Question: The ERROR:

my app gradle:
'''
buildscript {
repositories {
jcenter()
}
dependencies {
classpath 'com.android.tools.build:gradle:2.2.3'
classpath 'com.tencent.mm:AndResGuard-gradle-plugin:1.1.8'
classpath 'org.greenrobot:greendao-gradle-plugin:3.2.1'
classpath 'com.google.gms:google-services:3.0.0'
// NOTE: Do not place your application dependencies here; they belong
// in the individual module build.gradle files
}
}
allprojects {
repositories {
jcenter()
}
}
'''
i am sry for that the code can't post,so what i said this sentence is nonsense
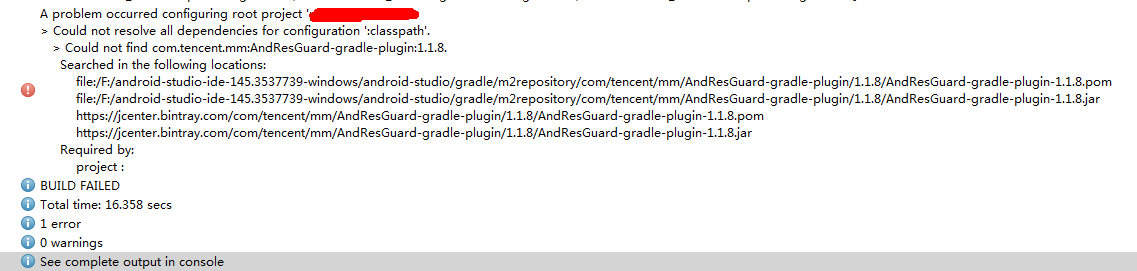
Answer: Well if you open the url mentioned you will find that this version '1.1.8' does not exist in 'jcenter' repository. The available versions there are:
<URL>
'''
1.2.3/
1.2.4/
1.2.5-RC1/
1.2.5/
1.2.6/
1.2.7/
'''
So either upgrade your 'AndResGuard-gradle-plugin' to a '1.2.x' version or change the 'jcenter' repository in by adding 'maven { url 'https://dl.bintray.com/simsun/maven' }':
'''
buildscript {
repositories {
jcenter()
maven { url 'https://dl.bintray.com/simsun/maven' }
}
dependencies {
classpath 'com.android.tools.build:gradle:2.2.3'
classpath 'com.tencent.mm:AndResGuard-gradle-plugin:1.1.8'
classpath 'org.greenrobot:greendao-gradle-plugin:3.2.1'
classpath 'com.google.gms:google-services:3.0.0'
// NOTE: Do not place your application dependencies here; they belong
// in the individual module build.gradle files
}
}
'''